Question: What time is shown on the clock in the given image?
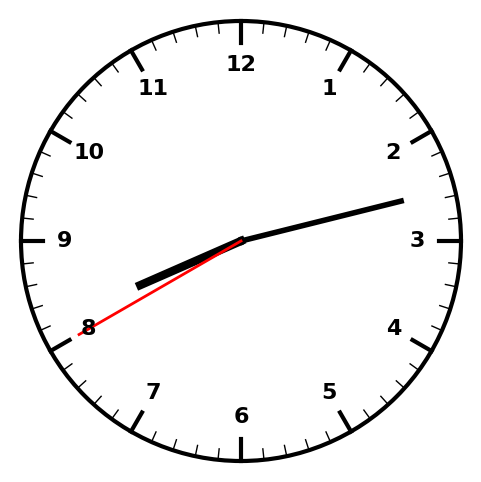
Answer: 08:12:40